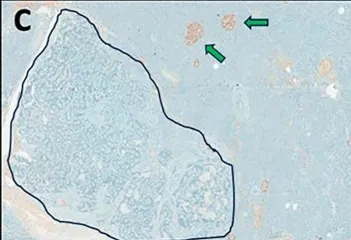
Immunohistochemistry for glucagon showing positivity in normal islets (green arrow) and negativity in the microtumor (delimited area) as in the clusters of neuroendocrine cells previously tested positive to insulin (x200 magnification).
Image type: pathology (immunostaining)